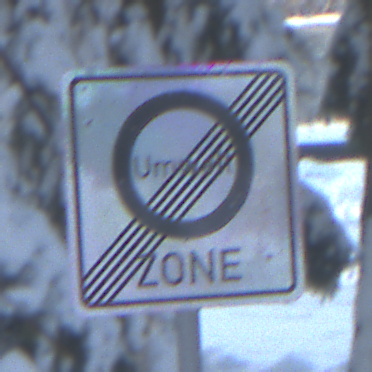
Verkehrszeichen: EndeUmweltzone
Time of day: MorningAfternoon
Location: Outdoor (Nature)
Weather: Clear
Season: Winter
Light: Natural